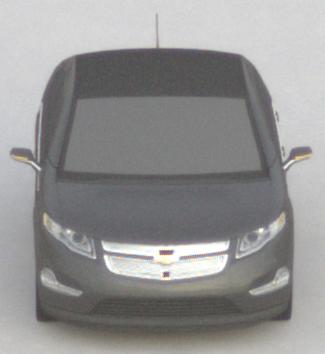
Make: Chevrolet
Model: Volt
Detailed model: Volt
Model produced from: 2011/11
Model produced until: 2014/08
Doors: 5
Color: gray
Road condition: dry road
Daytime: sunrise or sunset
Contrast: low contrast